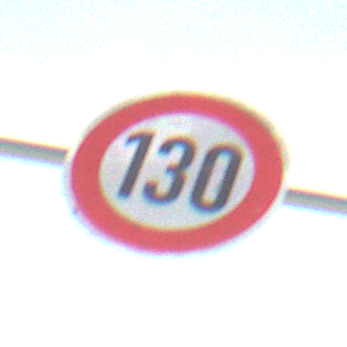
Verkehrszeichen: Geschwindigkeit130
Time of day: MorningAfternoon
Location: Outdoor (Suburban)
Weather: PartlyCloudy
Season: NotSpecified
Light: Natural